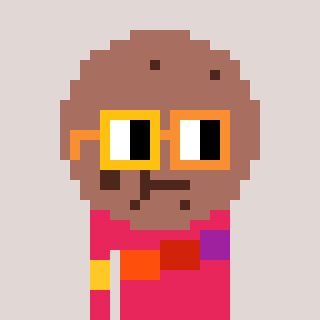
a pixel art character with square yellow and orange glasses, a cookie-shaped head and a redpinkish-colored body on a warm background